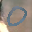
Label: 0